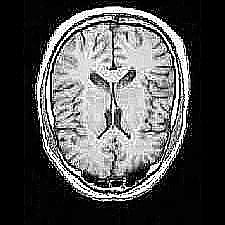
Label: notumor